Question: I need a full-width image with labeled sections to link to individual pages. Any suggestions how to make this happen? The web site is built on WordPress, so if a plug-in will accomplish this that will work too. Method needs to be responsive and not break apart as viewport is reduced.
For example, Section 1 needs to link to the Section 1 page, etc.
See image at
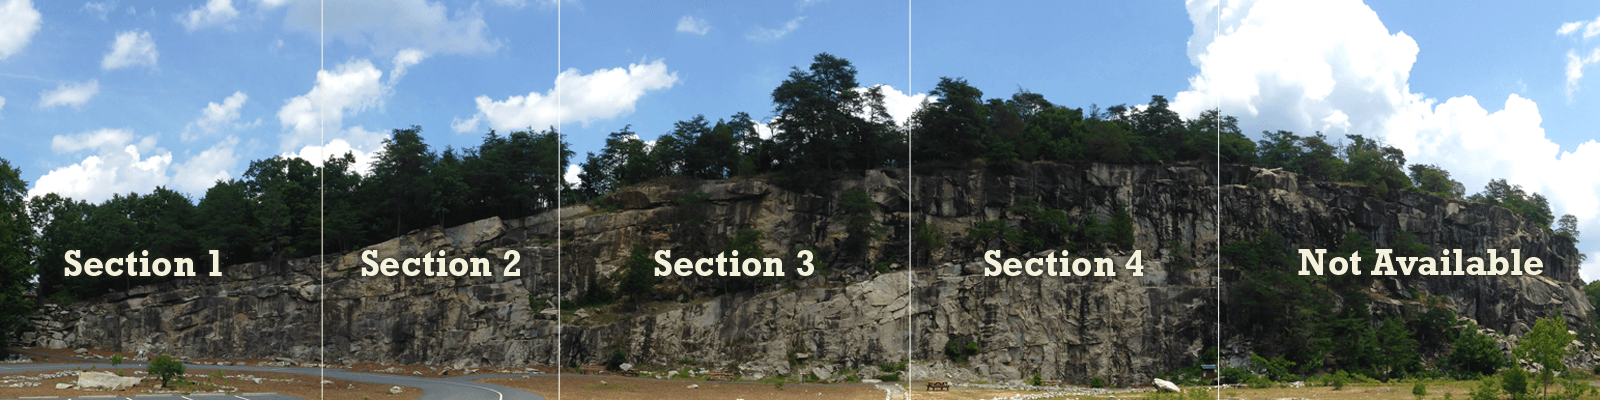
Answer: Well, if you want to have something like that and responsive, you should cut the image in as many pieces as items you need, create an element for each piece and set the image as background. There rest is mediaqueries, maybe you can do it with bootstrap.
Also, try to go to the design community, as this is more related to design than anything else, and I don't think a Wordpress plugin exists for this.